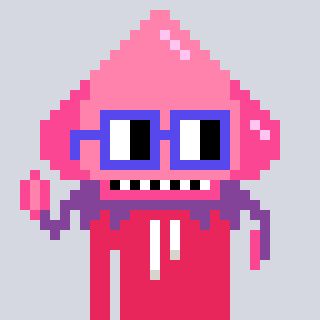
a pixel art character with square blue glasses, a squid-shaped head and a redpinkish-colored body on a cool background